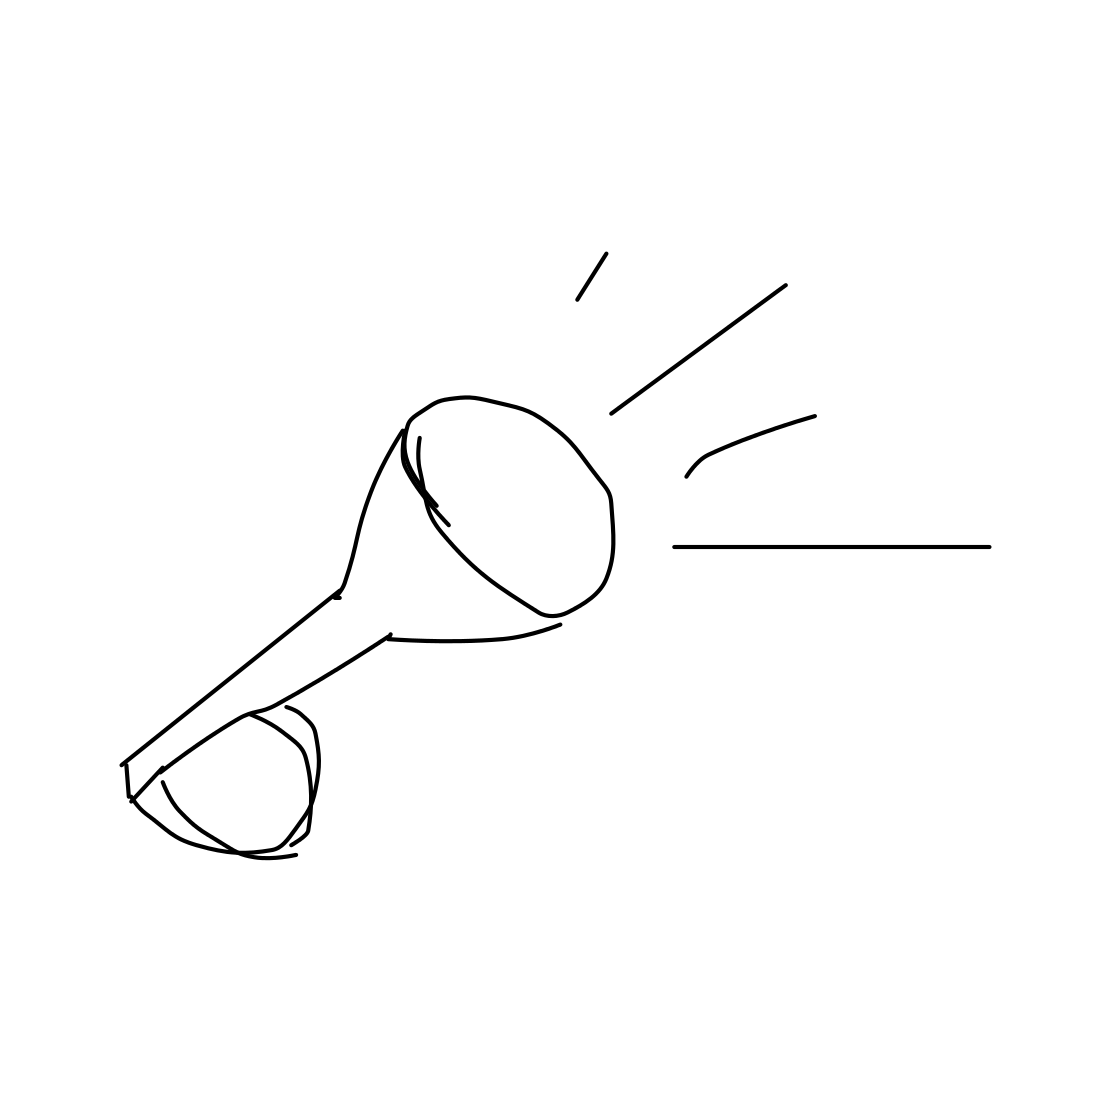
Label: trumpet